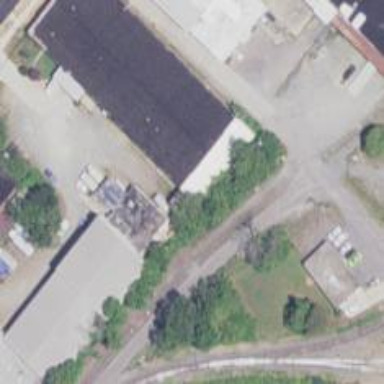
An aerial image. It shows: Railway yard in service.